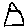
Label: house